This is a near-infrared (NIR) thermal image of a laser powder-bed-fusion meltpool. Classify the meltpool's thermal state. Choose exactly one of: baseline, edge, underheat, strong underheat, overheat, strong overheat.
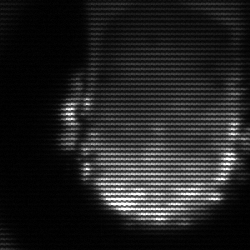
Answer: baseline